Question: I want to calculate the distance between two points in two different datasets. I don't want to calculate the distance between all points - just to the nearest point of datasetB.
Some examples:
<URL>
<URL>
<URL>
So...I want to calculate the distance of each person to the nearest waterfeature point.
I've already tried to work with the package and after struggling with some projections errors, I've got it to work. But this calculate (at least I assume it) all distances to every point, but, as already said, I've only interested in the distance to the nearest waterfeature point.
'''
# load csv files
persons = read.csv("persons.csv", header = TRUE)
water = read.csv("water.csv", header = TRUE)
# change dataframes to SpatialPointDataFrame and assign a projection
library(sp)
library(rgeos)
coordinates(persons) <- c("POINT_X", "POINT_Y")
proj4string(persons) <- CRS("+proj=utm +datum=WGS84")
coordinates(water) <- c("POINT_X", "POINT_Y")
proj4string(water) <- CRS("+proj=utm +datum=WGS84")
# use rgoes package to calculate the distance
distance <- gDistance(persons, water, byid=TRUE)
# works, but calculates a huge number of distances
'''
Is there any parameter, which I've missed. Or do I need to use another package or function? I've also looked at spatstat, which is able to calculate the distance to the nearest neighbor, but not of two different datasets: <URL>
---
Edit:
The complete R-Script including plotting of the datasets:
'''
library(RgoogleMaps)
library(ggplot2)
library(ggmap)
library(sp)
library(fossil)
#load data
persons = read.csv("person.csv", header = TRUE, stringsAsFactors=FALSE)
water = read.csv("water.csv", header =TRUE, stringsAsFactors=FALSE)
city = read.csv("city.csv", header =TRUE)
# plot data
persons_ggplot2 <- persons
city_ggplot2 <- city
water_ggplot2 <- water
gc <- geocode('new york, usa')
center <- as.numeric(gc)
G <- ggmap(get_googlemap(center = center, color = 'bw', scale = 1, zoom = 11, maptype = "terrain", frame=T), extent="device")
G1 <- G + geom_point(aes(x=POINT_X, y=POINT_Y ),data=city, shape = 22, color="black", fill = "yellow", size = 4) + geom_point(aes(x=POINT_X, y=POINT_Y ),data=persons, shape = 8, color="red", size=2.5) + geom_point(aes(x=POINT_X, y=POINT_Y ),data=water_ggplot2, color="blue", size=1)
plot(G1)
#### calculate distance
# Generate unique coordinates dataframe
UniqueCoordinates <- data.frame(unique(persons[,4:5]))
UniqueCoordinates$Id <- formatC((1:nrow(UniqueCoordinates)), width=3,flag=0)
# Generate a function that looks for the closest waterfeature for each id coordinates
NearestW <- function(id){
tmp <- UniqueCoordinates[UniqueCoordinates$Id==id, 1:2]
WaterFeatures <- rbind(tmp,water[,2:3])
tmp1 <- earth.dist(WaterFeatures, dist=TRUE)[1:(nrow(WaterFeatures)-1)]
tmp1 <- which.min(tmp1)
tmp1 <- water[tmp1,1]
tmp1 <- data.frame(tmp1, WaterFeature=tmp)
return(tmp1)
}
#apply to each id and the merge
CoordinatesWaterFeature <- ldply(UniqueCoordinates$Id, NearestW)
persons <- merge(persons, CoordinatesWaterFeature, by.x=c(4,5), by.y=c(2,3))
'''

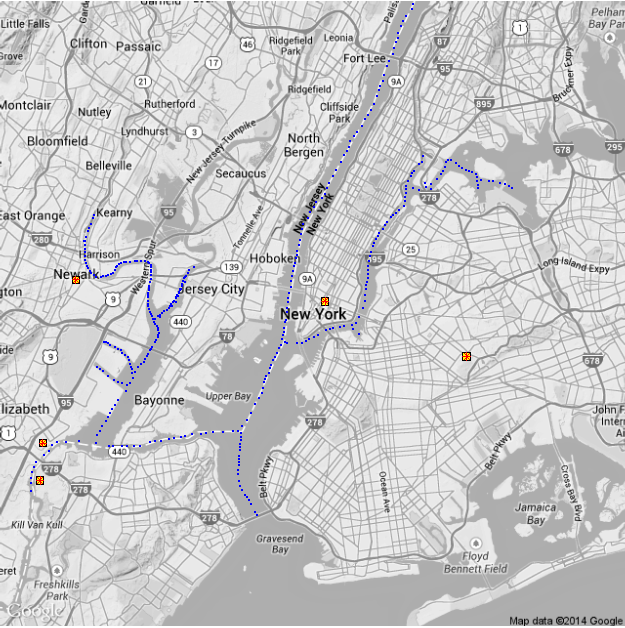
Answer: What about writing a function that looks for the nearest waterfeature for every person?
'''
#requires function earth.dist from "fossil" package
require(fossil)
#load data
persons = read.csv("person.csv", header = TRUE, stringsAsFactors=FALSE)
water = read.csv("water.csv", header =TRUE, stringsAsFactors=FALSE)
#Generate unique coordinates dataframe
UniqueCoordinates <- data.frame(unique(persons[,4:5]))
UniqueCoordinates$Id <- formatC((1:nrow(UniqueCoordinates)), width=3,flag=0)
#Generate a function that looks for the closest waterfeature for each id coordinates
NearestW <- function(id){
tmp <- UniqueCoordinates[UniqueCoordinates$Id==id, 1:2]
WaterFeatures <- rbind(tmp,water[,2:3])
tmp1 <- earth.dist(WaterFeatures, dist=TRUE)[1:(nrow(WaterFeatures)-1)]
tmp1 <- min(tmp1)
tmp1 <- data.frame(tmp1, WaterFeature=tmp)
return(tmp1)
}
#apply to each id and the merge
CoordinatesWaterFeature <- ldply(UniqueCoordinates$Id, NearestW)
persons <- merge(persons, CoordinatesWaterFeature, by.x=c(4,5), by.y=c(2,3))
'''
NOTE: I've added a stringsAsFactors parameter to the original read.csv , it make the merging easier at the end
NOTE:Column tmp1 notes the number of METERS to the nearest water feature